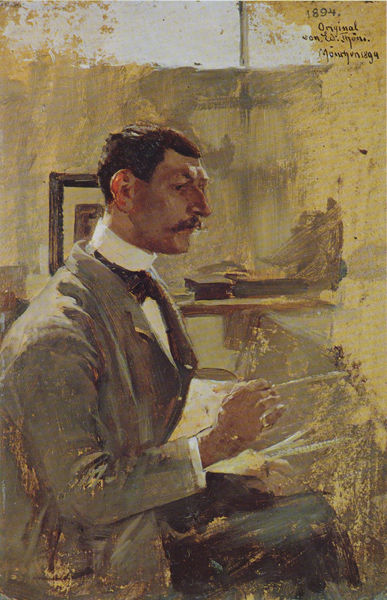
Titel: Bildnis Julius Schrag
Künstler: Eduard Thöny
Standort: München
Institution: Neue Pinakothek
Schlagwörter: hand, mann, impressionismus, grau, hell, licht, zimmer, anzug, bart, hose, jacke, schnurrbart, kragen, mensch, rahmen, bild, mantel, bilderrahmen, ecke, schnurbart, krawatte, lesen, atelier, maler, staffelei, schnauzer, selbstporträt, buch, künstler, zeitung, stehkragen, malen, pinsel, liebermann, büro, künstlerporträt, malstudie, schneuzer